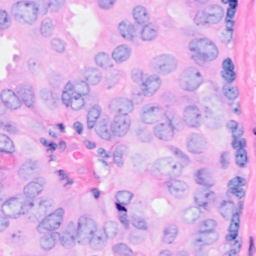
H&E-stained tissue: Breast